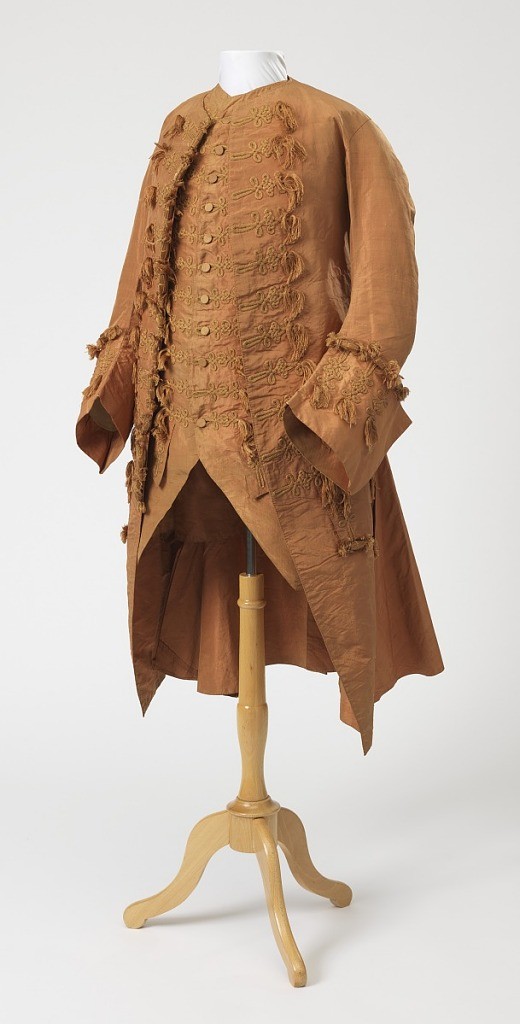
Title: Coat
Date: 1700–1750
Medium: silk
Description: Flame-colored taffeta, trimmed with cording and tassels of same color.